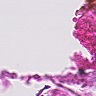
Metastatic tissue present: no